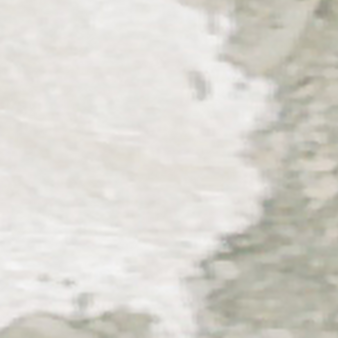
Label: other